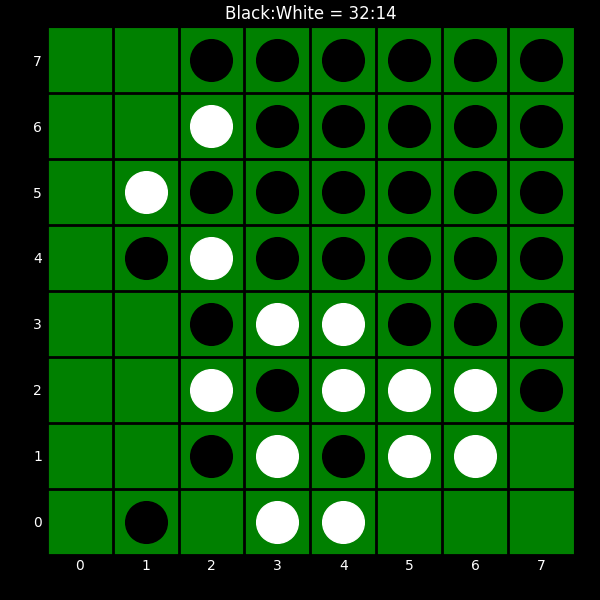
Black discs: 32
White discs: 14